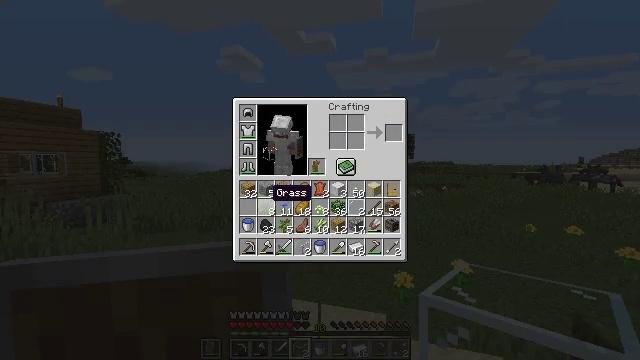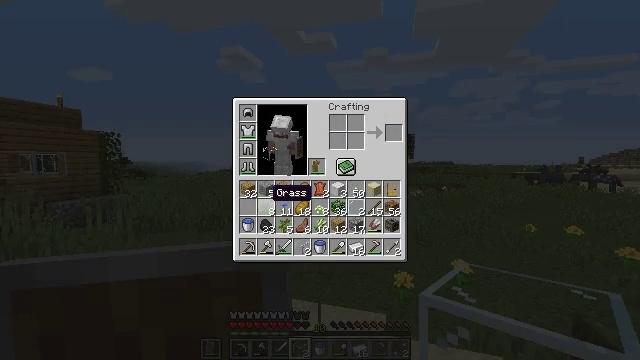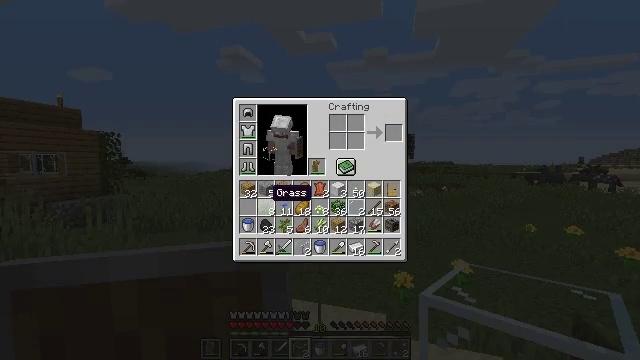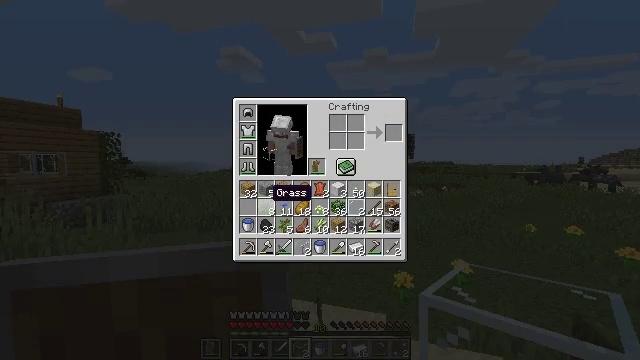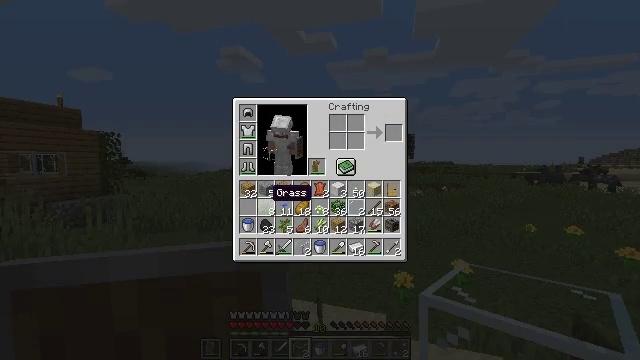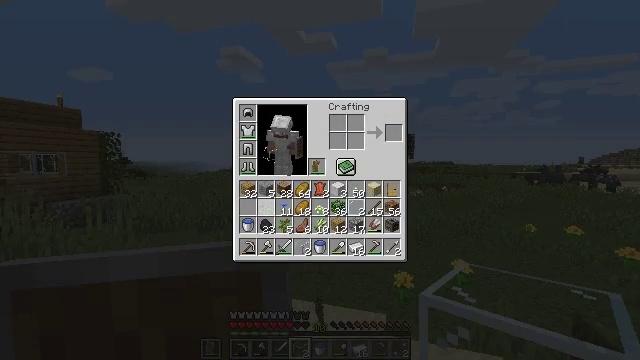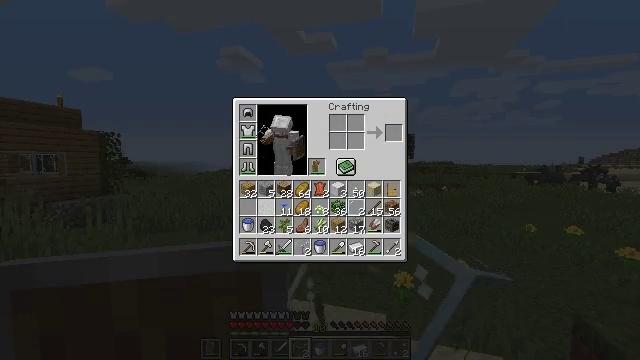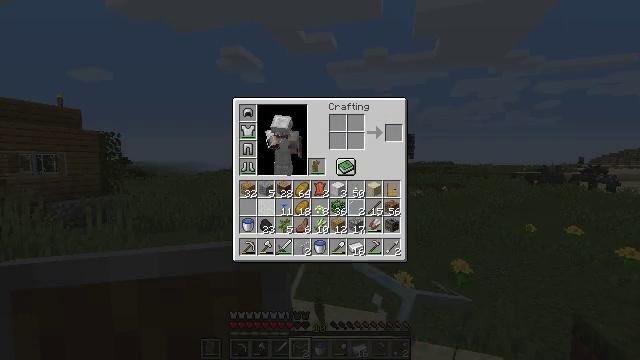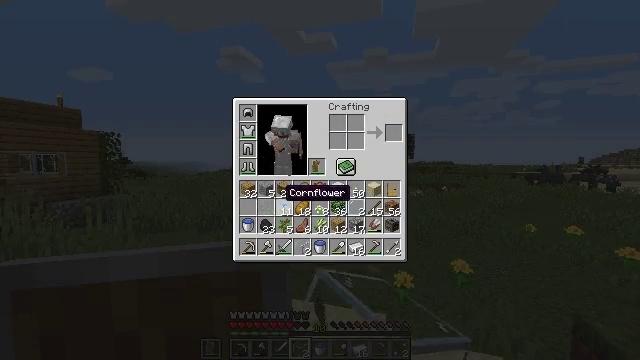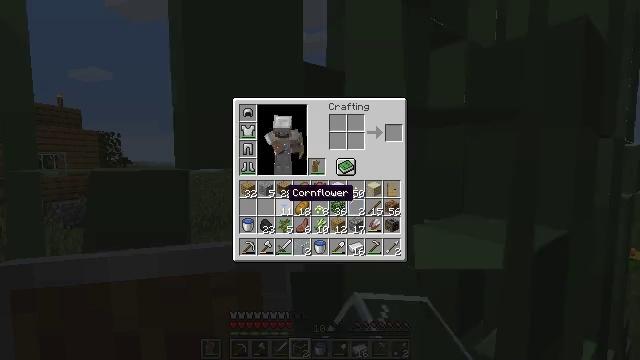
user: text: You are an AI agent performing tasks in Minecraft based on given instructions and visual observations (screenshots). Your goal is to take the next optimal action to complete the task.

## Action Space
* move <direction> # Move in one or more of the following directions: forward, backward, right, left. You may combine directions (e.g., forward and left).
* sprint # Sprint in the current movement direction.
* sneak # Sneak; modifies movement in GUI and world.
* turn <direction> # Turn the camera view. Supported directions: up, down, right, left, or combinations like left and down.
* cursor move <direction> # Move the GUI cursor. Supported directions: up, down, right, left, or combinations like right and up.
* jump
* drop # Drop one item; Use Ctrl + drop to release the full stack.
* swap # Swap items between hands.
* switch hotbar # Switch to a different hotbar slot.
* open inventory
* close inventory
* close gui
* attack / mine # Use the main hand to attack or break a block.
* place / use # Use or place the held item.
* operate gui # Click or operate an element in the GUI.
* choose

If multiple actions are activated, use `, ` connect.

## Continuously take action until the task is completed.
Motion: motion action
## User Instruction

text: Remove a grass block from the inventory.
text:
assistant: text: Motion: sprint
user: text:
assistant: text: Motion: sprint
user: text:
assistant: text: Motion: sprint
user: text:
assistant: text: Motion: sprint
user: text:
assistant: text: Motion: sprint, drop
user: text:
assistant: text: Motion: sprint, drop
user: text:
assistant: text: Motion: sprint, drop
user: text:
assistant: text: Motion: sprint, cursor move right
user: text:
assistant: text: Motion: sprint
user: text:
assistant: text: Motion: sprint